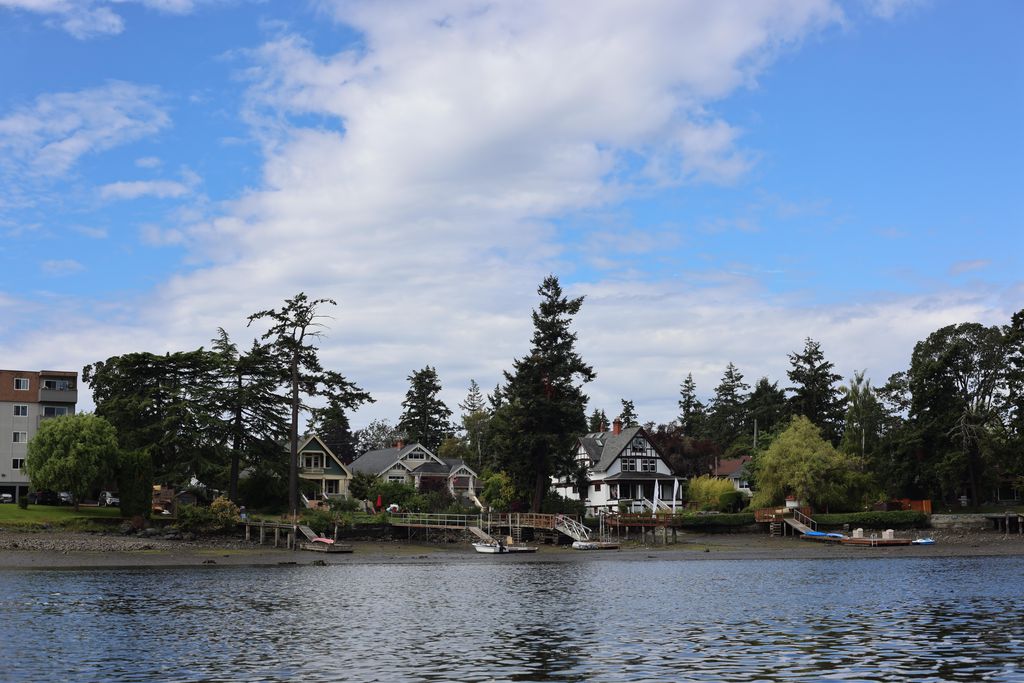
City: victoria